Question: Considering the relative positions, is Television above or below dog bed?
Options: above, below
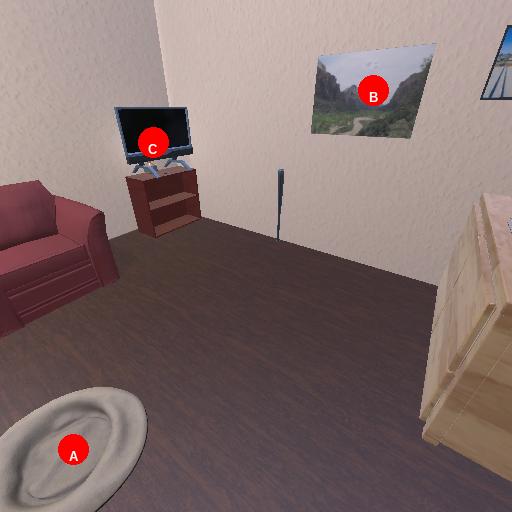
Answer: above